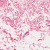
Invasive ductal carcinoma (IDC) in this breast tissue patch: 0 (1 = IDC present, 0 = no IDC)